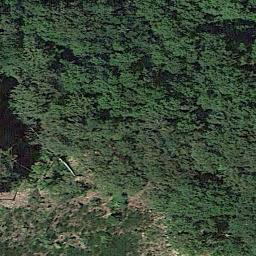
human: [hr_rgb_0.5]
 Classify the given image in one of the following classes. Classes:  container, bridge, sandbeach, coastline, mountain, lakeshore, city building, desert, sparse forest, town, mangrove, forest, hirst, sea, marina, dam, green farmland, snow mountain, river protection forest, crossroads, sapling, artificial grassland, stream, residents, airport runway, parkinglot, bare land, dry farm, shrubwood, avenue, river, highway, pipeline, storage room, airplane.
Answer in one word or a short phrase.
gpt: forest